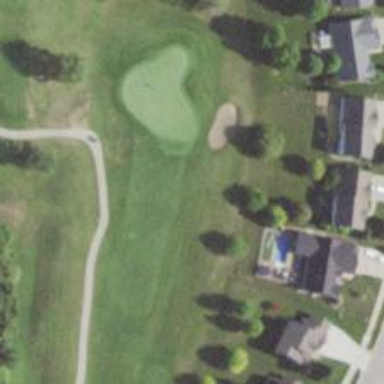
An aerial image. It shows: Rough area in golf course.